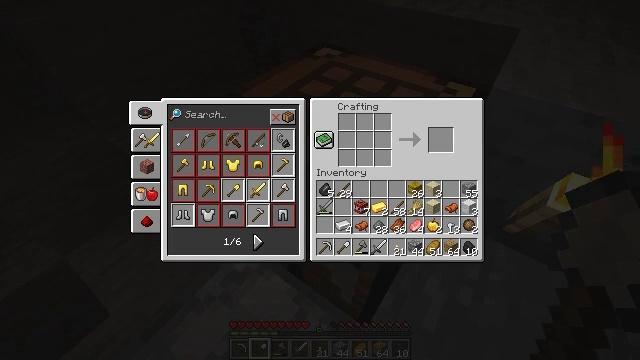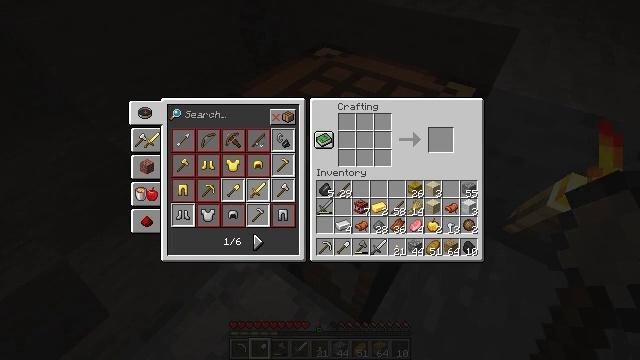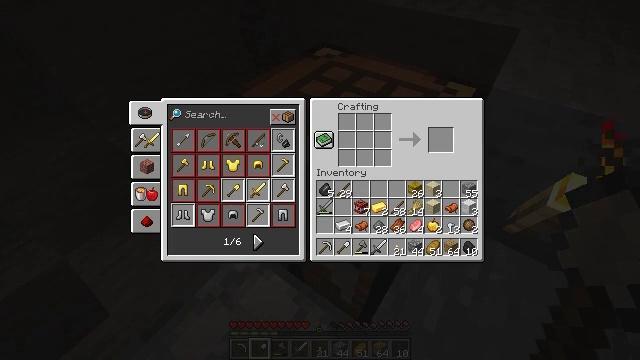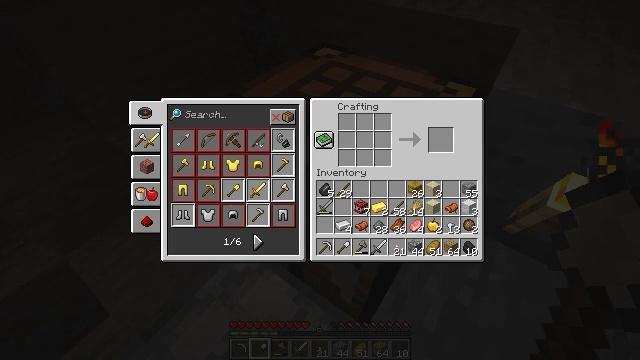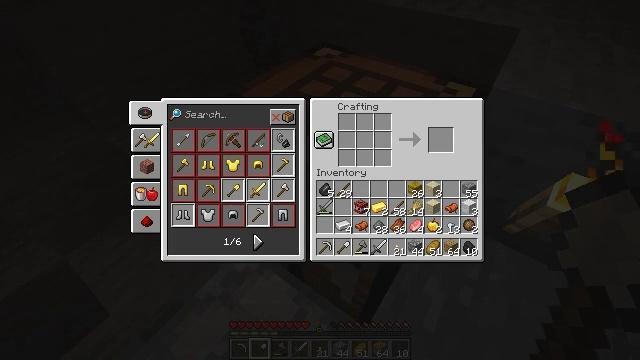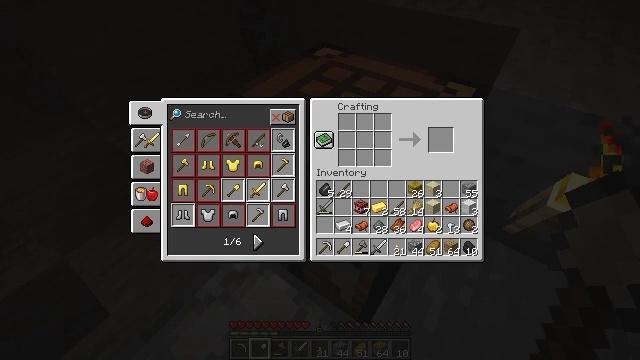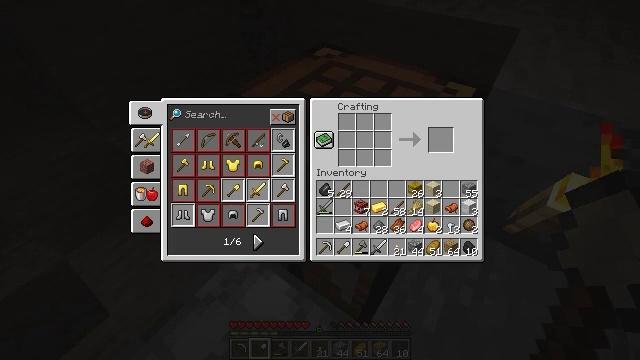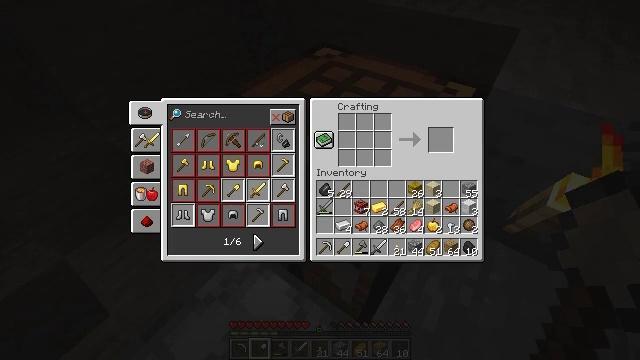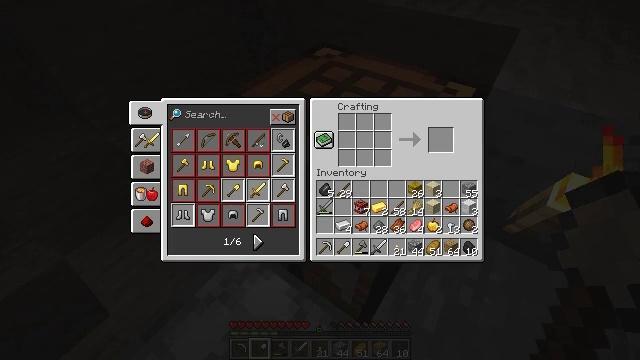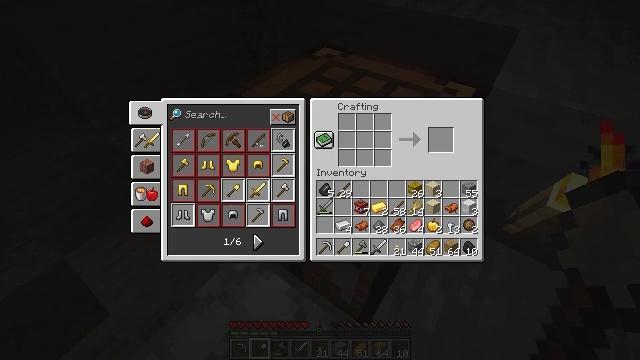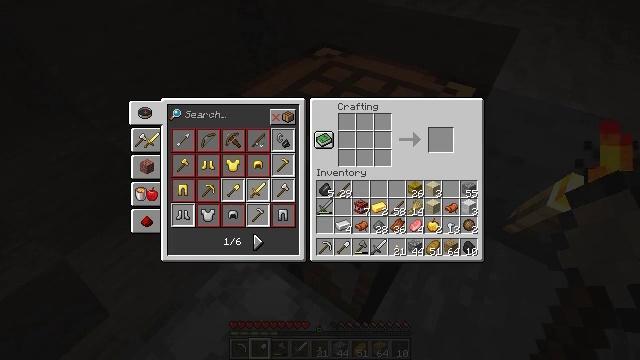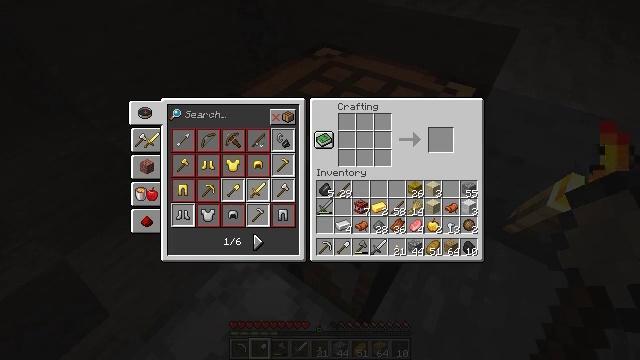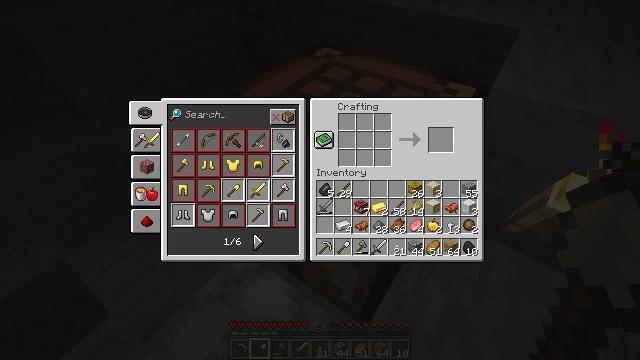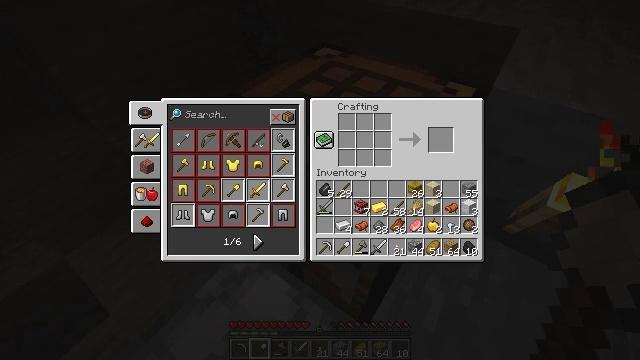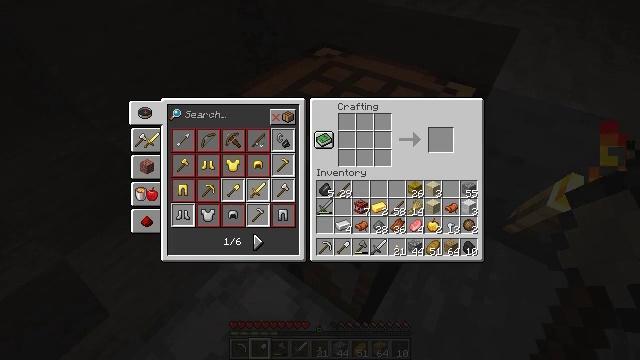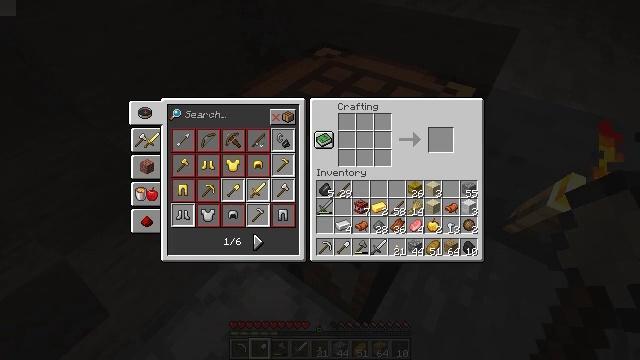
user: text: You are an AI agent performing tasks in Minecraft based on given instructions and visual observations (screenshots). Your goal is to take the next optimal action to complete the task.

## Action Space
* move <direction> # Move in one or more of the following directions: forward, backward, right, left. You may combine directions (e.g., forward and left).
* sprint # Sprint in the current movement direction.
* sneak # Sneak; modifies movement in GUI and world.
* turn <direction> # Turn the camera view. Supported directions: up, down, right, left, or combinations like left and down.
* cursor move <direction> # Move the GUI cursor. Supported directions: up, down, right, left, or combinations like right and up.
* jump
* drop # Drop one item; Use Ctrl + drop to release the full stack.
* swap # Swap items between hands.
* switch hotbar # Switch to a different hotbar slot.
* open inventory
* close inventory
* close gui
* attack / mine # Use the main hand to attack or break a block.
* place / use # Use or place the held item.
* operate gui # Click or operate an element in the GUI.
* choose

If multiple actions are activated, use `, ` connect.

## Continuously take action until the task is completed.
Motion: motion action
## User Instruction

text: Use iron and flint in the crafting table to create flint and steel.
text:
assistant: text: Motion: no_op
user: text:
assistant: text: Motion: no_op
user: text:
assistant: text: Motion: no_op
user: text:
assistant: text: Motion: no_op
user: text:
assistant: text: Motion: no_op
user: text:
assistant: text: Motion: no_op
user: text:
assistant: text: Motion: no_op
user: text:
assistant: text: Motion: no_op
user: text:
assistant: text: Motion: no_op
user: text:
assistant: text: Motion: no_op
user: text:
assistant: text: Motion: no_op
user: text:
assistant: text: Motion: no_op
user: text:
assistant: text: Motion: no_op
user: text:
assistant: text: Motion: operate gui
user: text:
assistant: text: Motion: operate gui
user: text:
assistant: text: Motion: operate gui
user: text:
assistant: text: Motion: no_op
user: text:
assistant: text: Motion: no_op
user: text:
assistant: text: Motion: no_op
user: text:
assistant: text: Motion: no_op
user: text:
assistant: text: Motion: no_op
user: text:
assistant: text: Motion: operate gui
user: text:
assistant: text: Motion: operate gui
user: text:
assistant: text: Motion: operate gui
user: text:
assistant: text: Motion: no_op
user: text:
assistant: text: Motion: no_op
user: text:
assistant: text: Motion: no_op
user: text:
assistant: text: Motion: operate gui
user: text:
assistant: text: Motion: operate gui
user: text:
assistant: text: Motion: operate gui